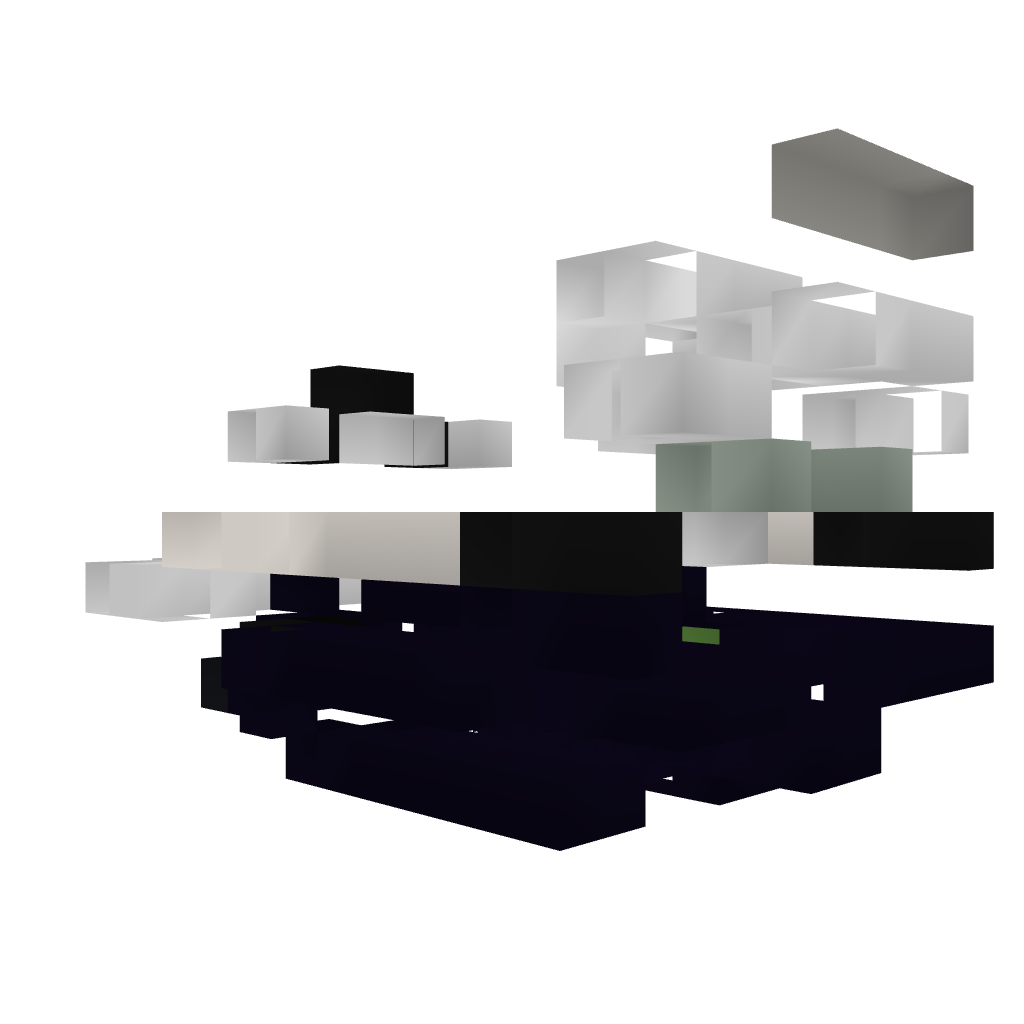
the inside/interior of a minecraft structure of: Ultimate TNT Cannon V. 1